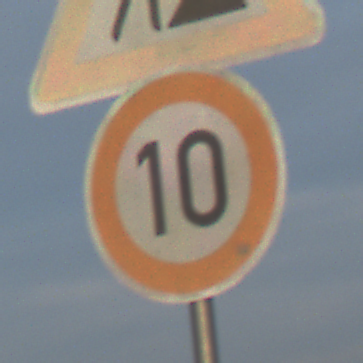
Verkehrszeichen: Geschwindigkeit10
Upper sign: Arbeitsstelle
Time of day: SunriseSunset
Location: Outdoor (Nature)
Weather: PartlyCloudy
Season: NotSpecified
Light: Natural